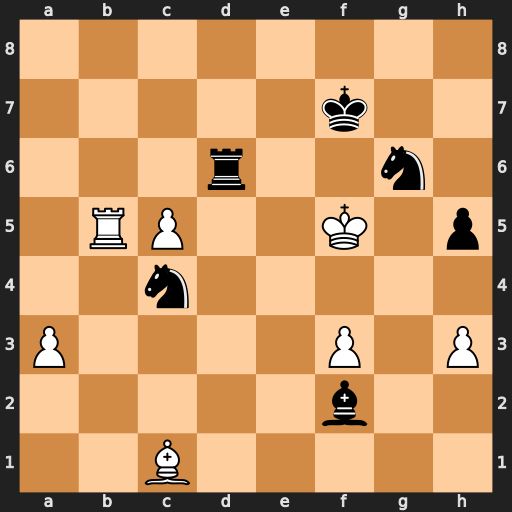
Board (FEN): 8/5k2/3r2n1/1RP2K1p/2n5/P4P1P/5b2/2B5
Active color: w
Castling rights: -
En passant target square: -
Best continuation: Rb7+ Ne7+ Rxe7+